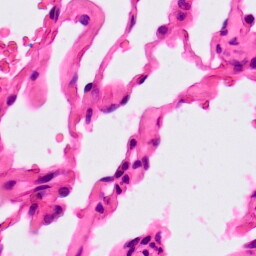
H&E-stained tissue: Lung